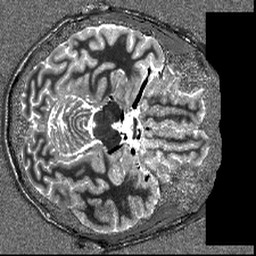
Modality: T1map
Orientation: axial
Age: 25
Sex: male